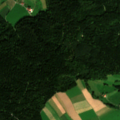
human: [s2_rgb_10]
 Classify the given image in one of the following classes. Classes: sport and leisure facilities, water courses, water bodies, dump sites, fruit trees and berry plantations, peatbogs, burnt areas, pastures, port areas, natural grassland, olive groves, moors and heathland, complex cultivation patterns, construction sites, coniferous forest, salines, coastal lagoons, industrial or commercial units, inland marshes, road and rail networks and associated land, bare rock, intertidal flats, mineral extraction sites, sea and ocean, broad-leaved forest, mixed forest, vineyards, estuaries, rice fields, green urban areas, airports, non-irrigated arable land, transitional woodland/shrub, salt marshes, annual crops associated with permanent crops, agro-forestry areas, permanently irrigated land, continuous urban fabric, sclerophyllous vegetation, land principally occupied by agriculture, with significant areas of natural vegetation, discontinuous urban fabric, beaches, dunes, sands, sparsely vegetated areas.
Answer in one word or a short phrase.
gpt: non-irrigated arable land, complex cultivation patterns, coniferous forest, mixed forest